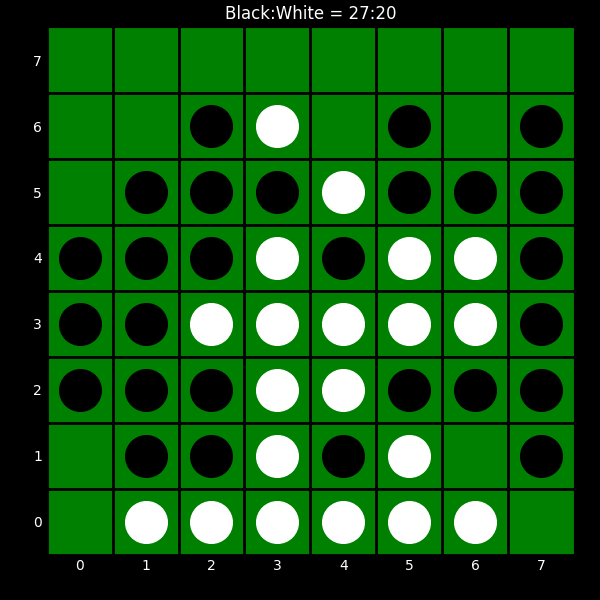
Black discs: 27
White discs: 20